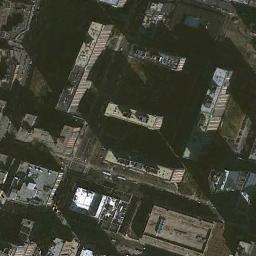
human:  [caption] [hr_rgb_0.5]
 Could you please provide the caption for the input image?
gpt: In a business district there are many buildings of different heights and heights and several roads with many cars and some trees .

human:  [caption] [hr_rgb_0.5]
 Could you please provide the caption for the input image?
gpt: There are three trees in the picture .

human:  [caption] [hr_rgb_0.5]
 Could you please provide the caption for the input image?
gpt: The commercial area is consist of many tall buildings .

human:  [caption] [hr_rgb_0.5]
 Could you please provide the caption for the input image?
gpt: A commercial area has lots of high-rise buildings and some roads go through the commercial area .

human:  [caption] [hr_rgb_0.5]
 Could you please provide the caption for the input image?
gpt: A white building at the corner with many brown buildings beside on a commercial area .